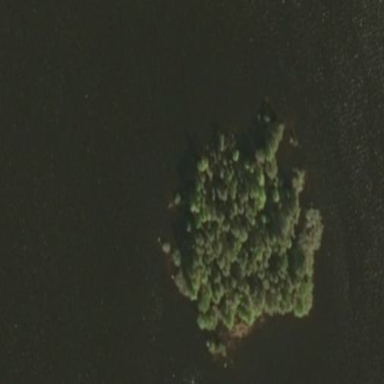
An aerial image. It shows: Island.